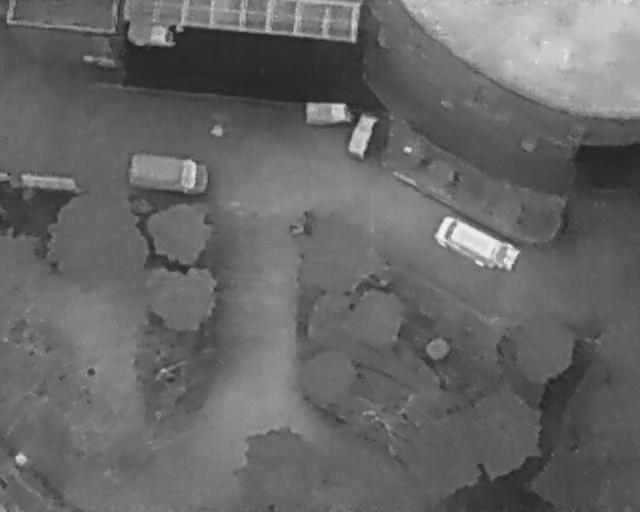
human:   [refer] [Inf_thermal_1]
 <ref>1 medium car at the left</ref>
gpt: <box>[[23, 25, 28, 41, 4]]</box>

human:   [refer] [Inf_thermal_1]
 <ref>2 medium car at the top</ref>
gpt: <box>[[49, 16, 53, 26, 177], [53, 24, 60, 28, 19]]</box>